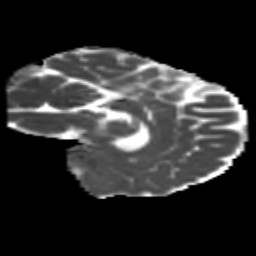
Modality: MD
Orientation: sagittal
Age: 39
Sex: female
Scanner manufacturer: siemens
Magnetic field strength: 3 T
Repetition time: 1.8 s
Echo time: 0.07 s